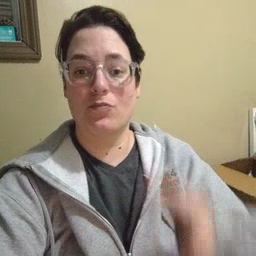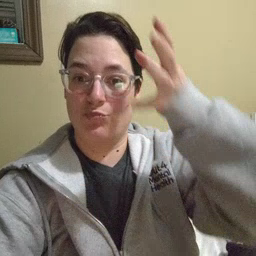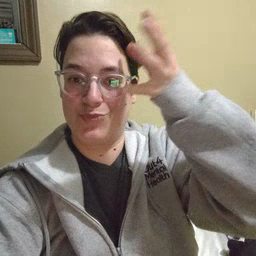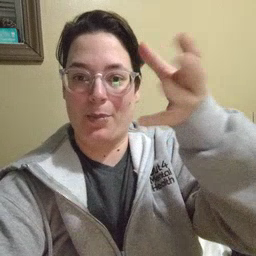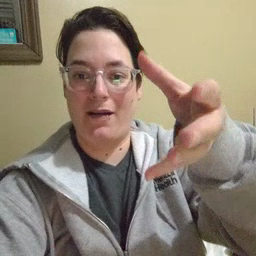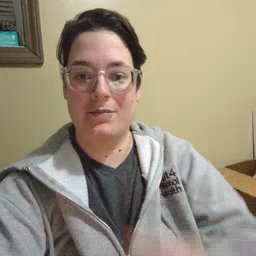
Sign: grandpa